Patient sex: F
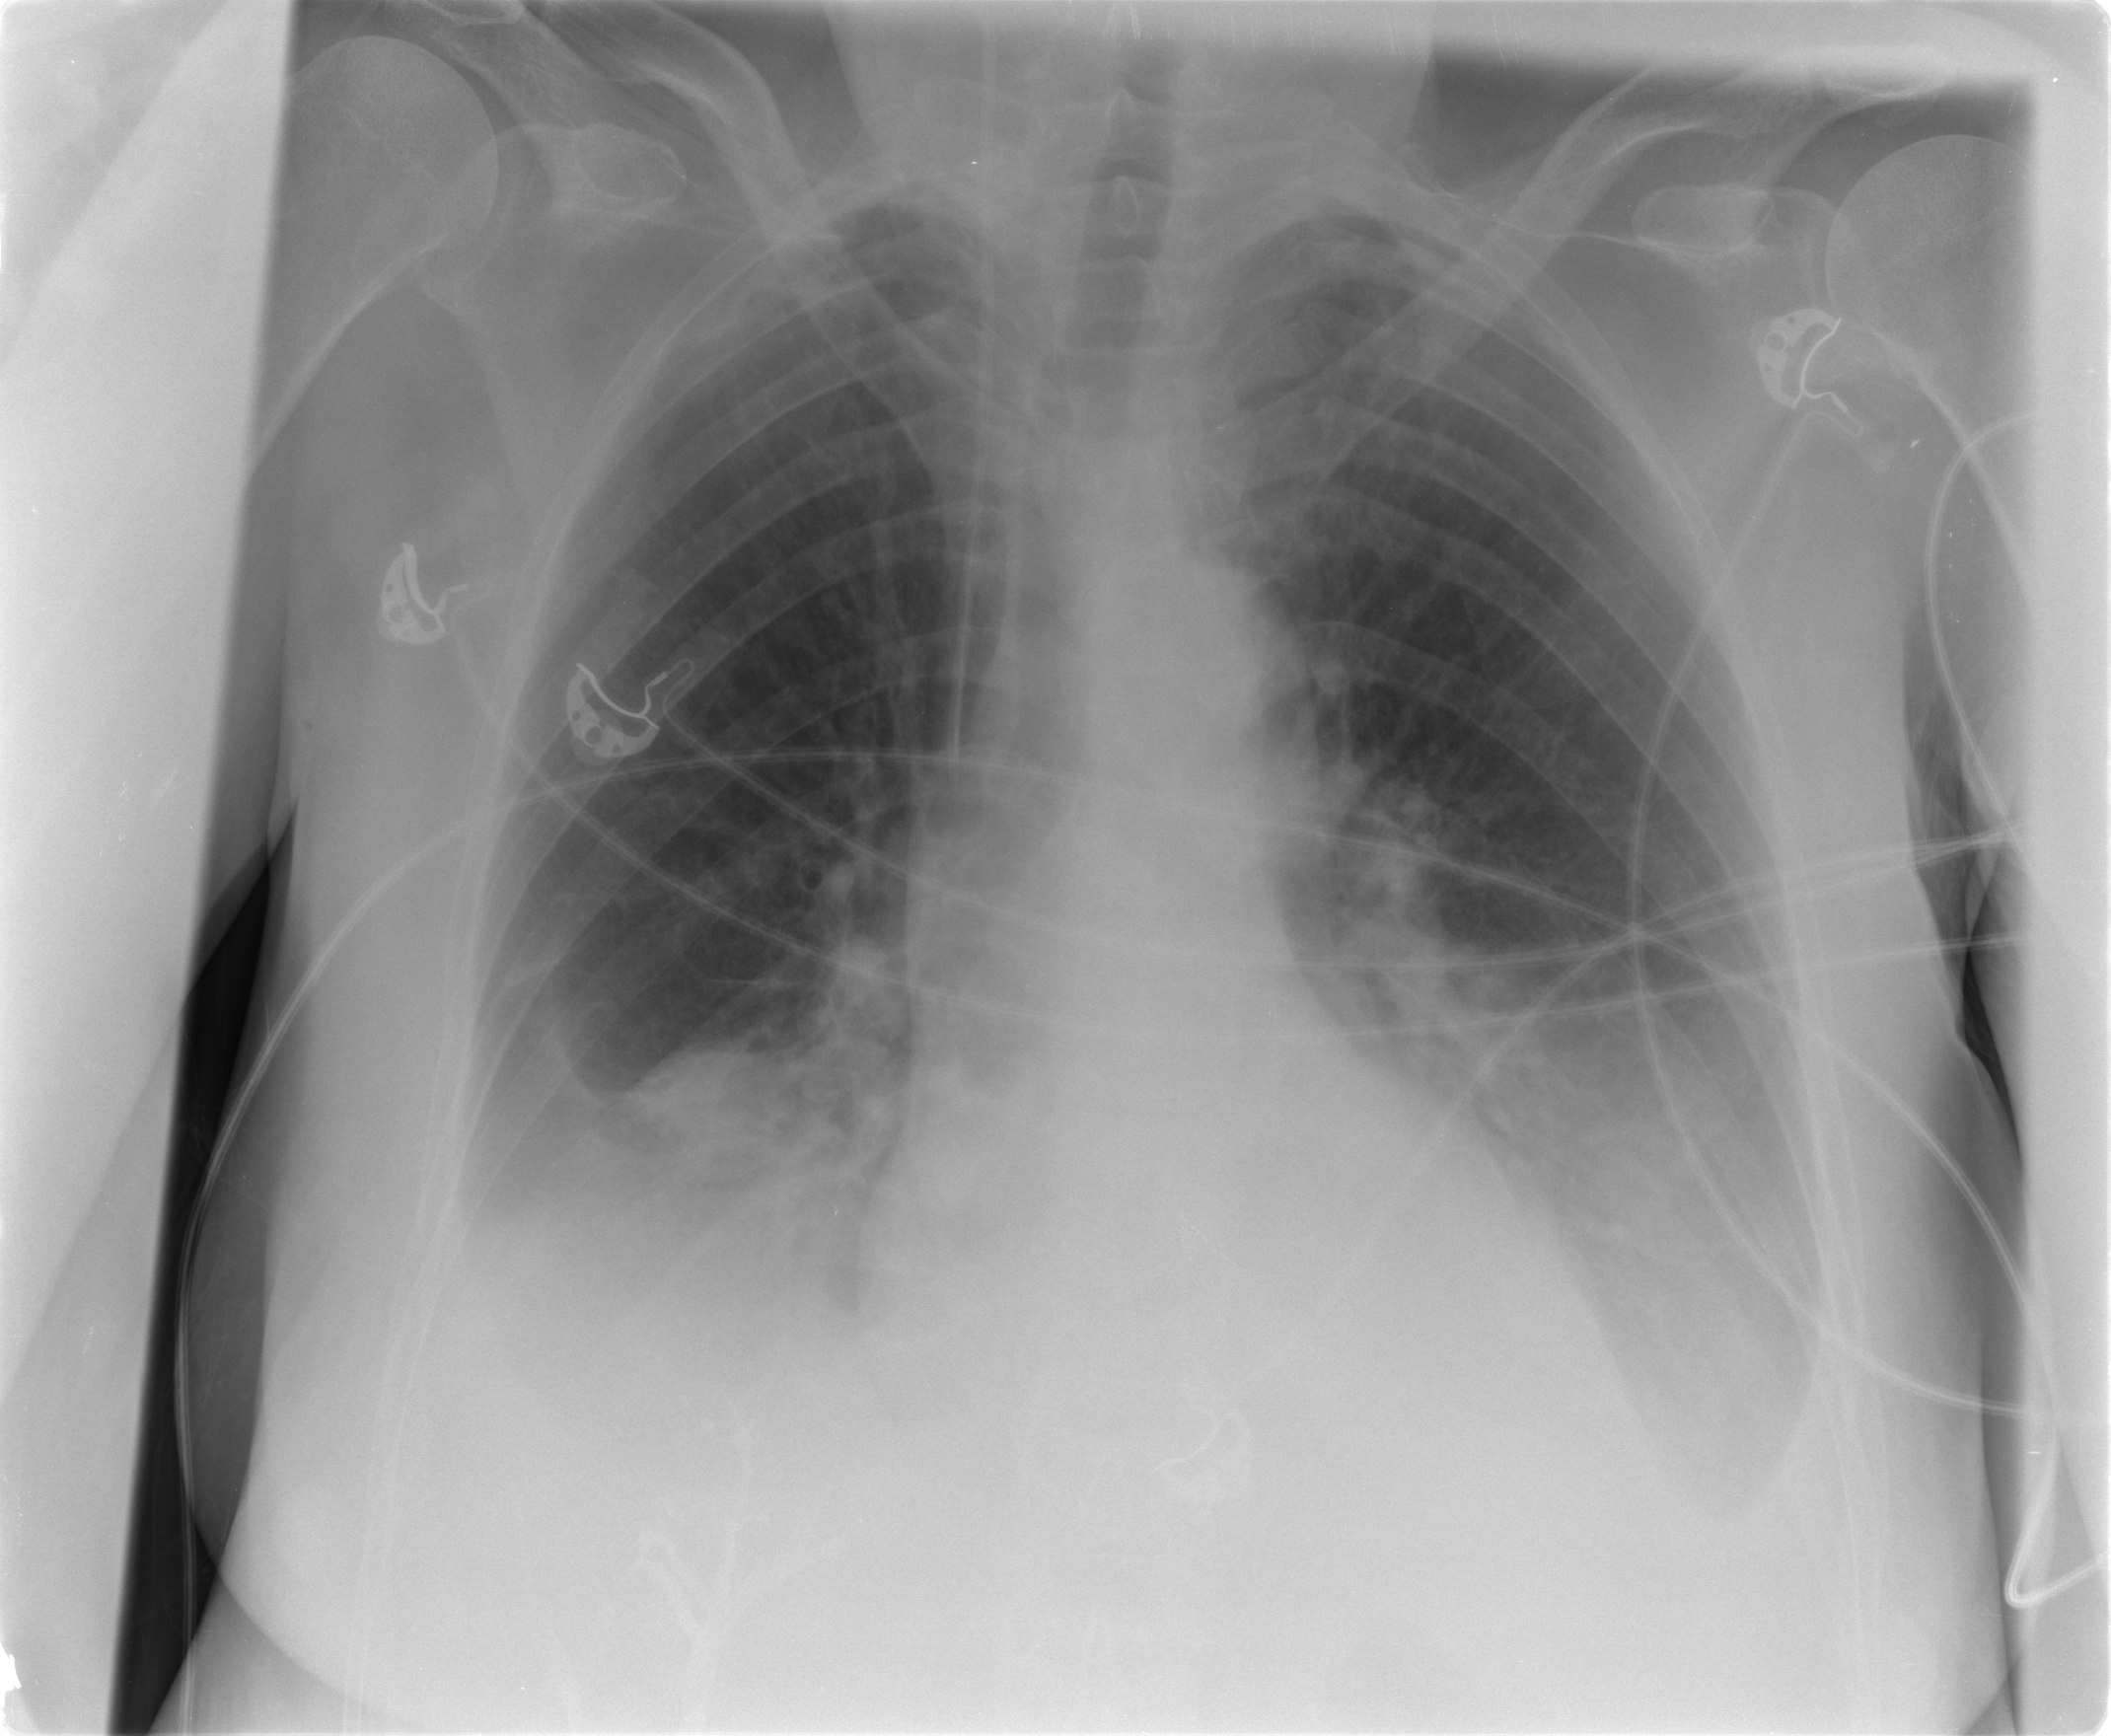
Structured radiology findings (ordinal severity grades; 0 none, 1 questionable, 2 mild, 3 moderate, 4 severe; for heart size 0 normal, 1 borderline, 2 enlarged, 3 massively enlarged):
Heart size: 0
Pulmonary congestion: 1
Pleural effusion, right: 2
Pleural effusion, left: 2
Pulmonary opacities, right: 2
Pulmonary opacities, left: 0
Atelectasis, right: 3
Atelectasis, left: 2